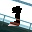
Label: 3